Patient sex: M
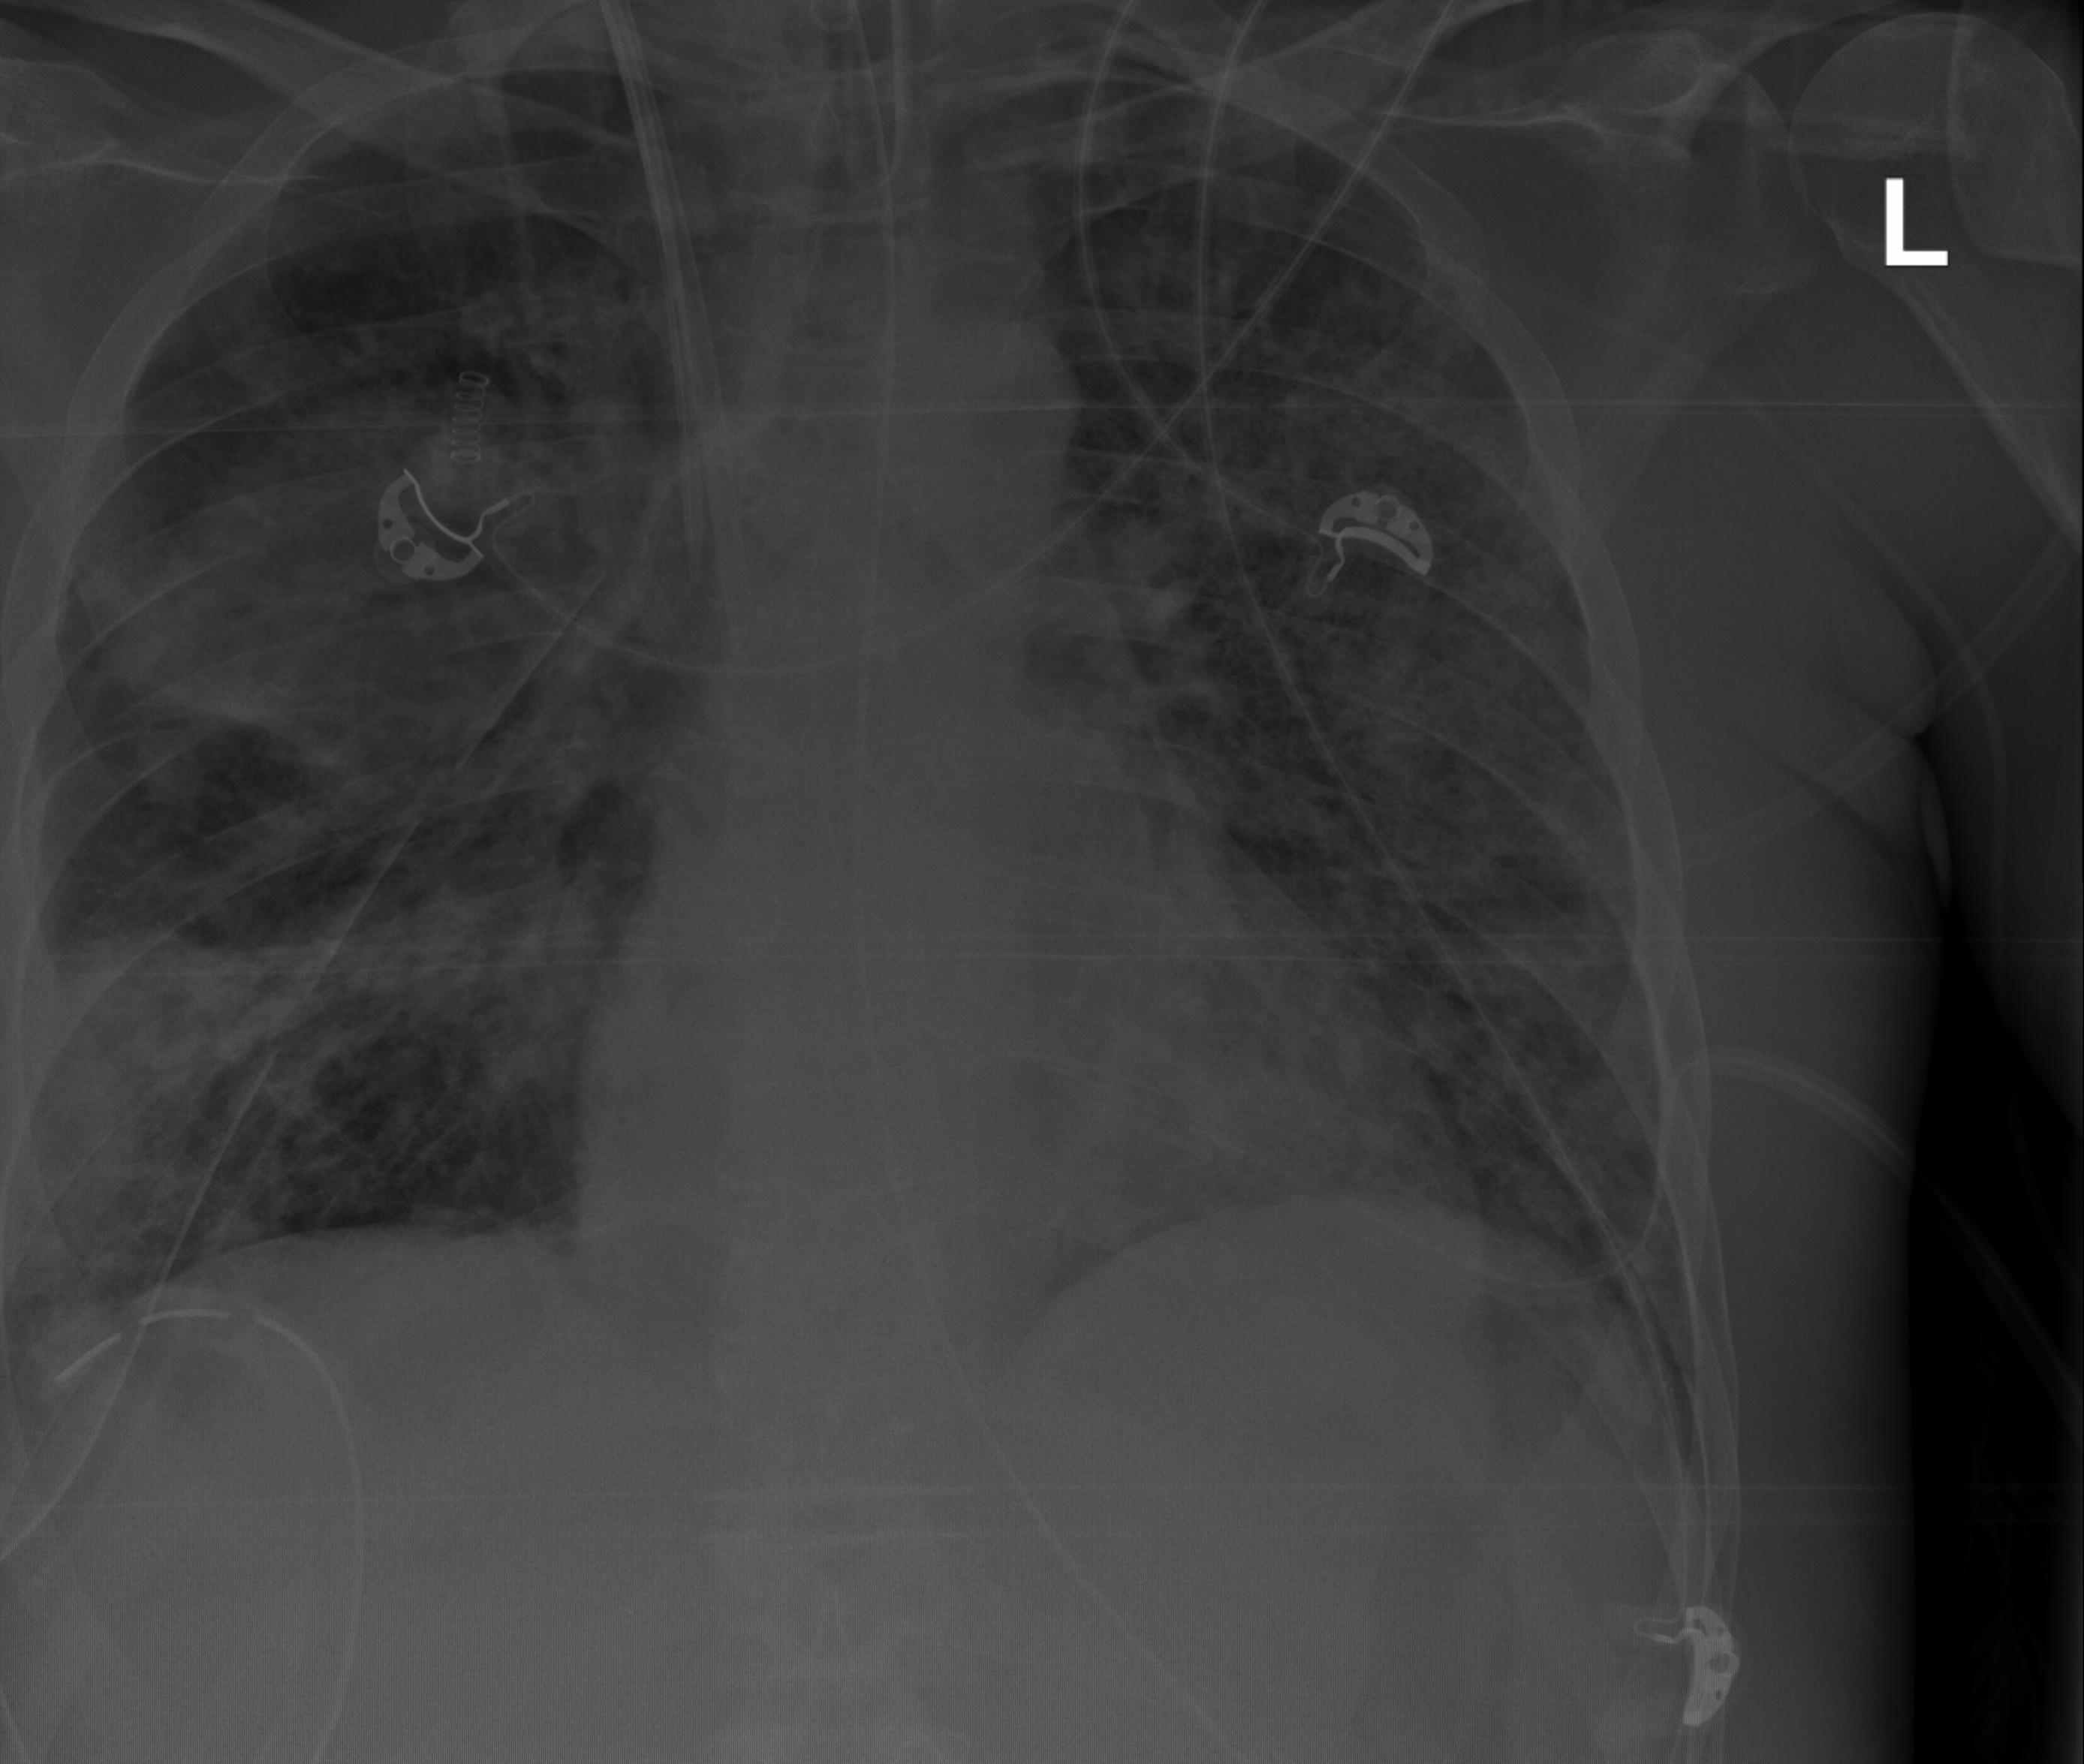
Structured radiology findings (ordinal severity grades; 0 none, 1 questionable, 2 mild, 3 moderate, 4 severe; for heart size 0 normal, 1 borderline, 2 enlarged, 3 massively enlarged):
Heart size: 0
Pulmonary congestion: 2
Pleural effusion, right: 0
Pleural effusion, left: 0
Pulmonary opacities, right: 3
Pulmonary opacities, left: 3
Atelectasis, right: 2
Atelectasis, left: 2